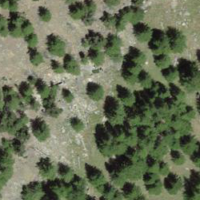
EUNIS habitat code: 26
Species observed at this site:
Nucifraga caryocatactes